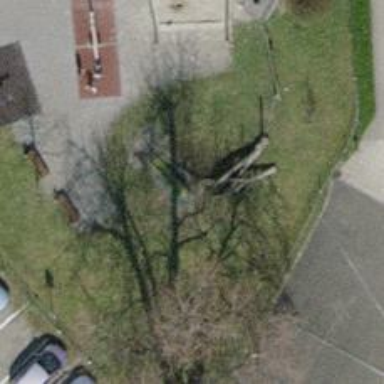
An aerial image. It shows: Playground featuring slide.